Question: I've got an Activity with two views set up in a ViewFlipper. One of the views is a layout with a GLSurfaceView and a few other widgets, the other just has a layout with a TextView and a VideoView. When I click on something in the GLSurfaceView, the ViewFlipper swaps so the video can play. In this screenshot, you can see the plain GLSurfaceView rendering a map on the left. On the right is what it looks like after the ViewFlipper has flipped and the video starts playing.

The empty transparent area where the GLSurfaceView shows through is where the video is supposed to be. I can hear it playing through the speaker and the timeline is moving forward, so I know it's playing.
I can post code if you need it, but there's a lot involved so it could get rather complicated.
Any ideas as to what's going on here?
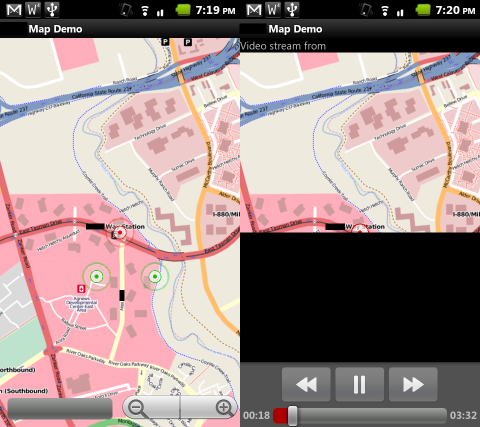
Answer: You cannot have two 'SurfaceViews' in an activity that overlap, and I suspect that includes cases like 'ViewFlipper' where technically they would not overlap due to visibility changes.